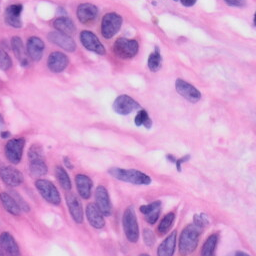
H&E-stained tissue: Skin